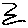
Label: zigzag